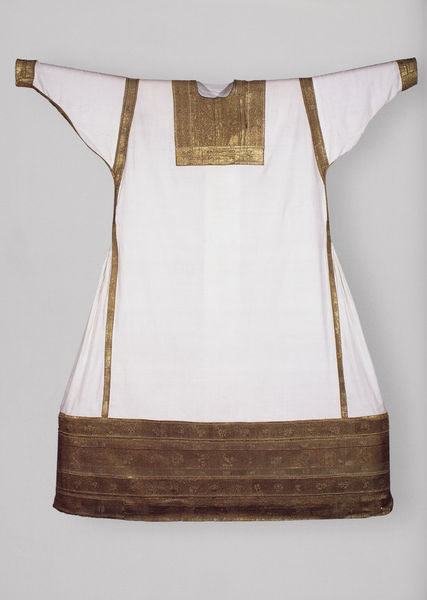
Titel: Albe Friedrichs I. Barbarossa
Institution: Utrecht, Rijksmuseum Het Catharijneconvent
Schlagwörter: weiß, braun, mode, muster, alt, lang, ärmel, kirche, gewand, gold, kutte, stoff, saum, borte, bordüre, handarbeit, streifen, robe, foto, messgewand, breit, latz, stick, kaftan, priestergewand, passe, kurze ärmel, bort3